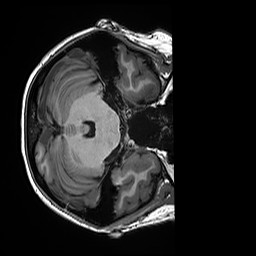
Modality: T1w
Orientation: axial
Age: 26
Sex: female
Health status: healthy
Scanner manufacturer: siemens
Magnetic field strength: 3 T
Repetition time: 2.5 s
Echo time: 0.00299 s